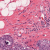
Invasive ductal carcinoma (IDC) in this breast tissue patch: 0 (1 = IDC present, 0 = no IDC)